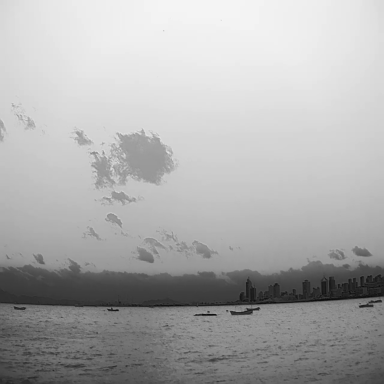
There are six bulk_carriers in the infrared image.